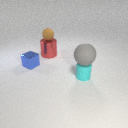
small brown rubber sphere above large red metal cylinder